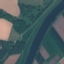
Land use / land cover class: River